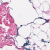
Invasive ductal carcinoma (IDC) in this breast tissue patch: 0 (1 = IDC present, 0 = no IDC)